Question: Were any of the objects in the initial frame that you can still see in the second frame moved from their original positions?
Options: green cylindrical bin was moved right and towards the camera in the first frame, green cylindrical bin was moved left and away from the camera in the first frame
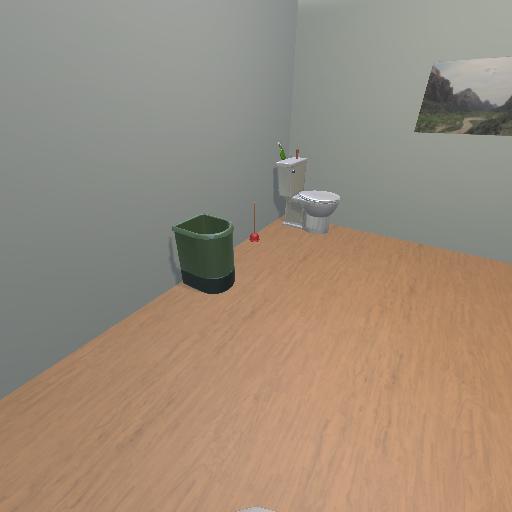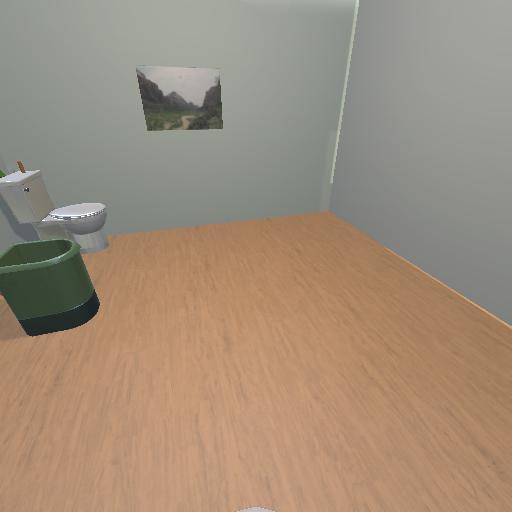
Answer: green cylindrical bin was moved right and towards the camera in the first frame